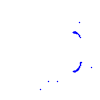
Particle: kaon